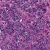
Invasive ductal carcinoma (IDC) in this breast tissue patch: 1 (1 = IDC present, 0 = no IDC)